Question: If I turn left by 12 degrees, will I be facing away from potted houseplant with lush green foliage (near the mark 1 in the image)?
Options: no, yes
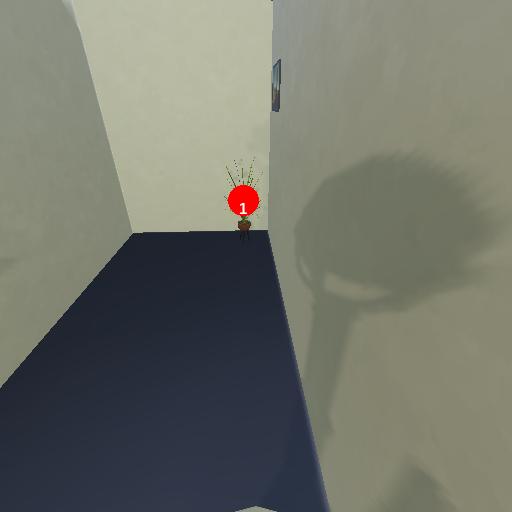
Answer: no